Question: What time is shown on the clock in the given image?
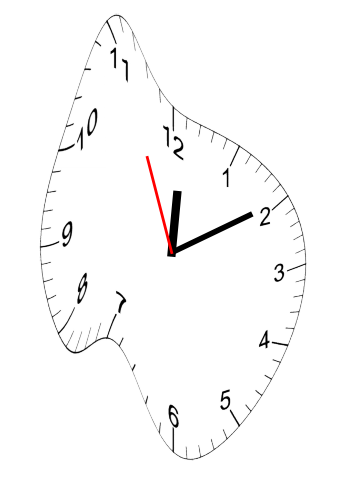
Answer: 12:09:56